Question: All- I have a layout that looks like this:

My goal is to have those three spinners on all of the rows. Right now they are only on St. James (yes, this is Monopoly). Each spinner has a significant amount of code with it and to create a whole new spinner from scratch for each row is difficult at best. I tried to duplicate the first row and only change the text:
'''
<?xml version="1.0" encoding="utf-8"?>
<RelativeLayout xmlns:android="http://schemas.android.com/apk/res/android"
android:layout_width="fill_parent"
android:layout_height="fill_parent"
android:orientation="vertical" >
<RelativeLayout android:id="@+id/stjameslay"
android:layout_width="wrap_content"
android:layout_height="wrap_content">
<TextView
android:id="@+id/st_james_place"
android:layout_width="wrap_content"
android:layout_height="wrap_content"
android:text="@string/st_james"
android:padding="5dp"
android:textSize="6pt" />
<Spinner android:id="@+id/owner"
android:layout_width="wrap_content"
android:layout_height="wrap_content"
android:drawSelectorOnTop="true"
android:layout_toRightOf="@id/st_james_place"
android:layout_alignBaseline="@id/st_james_place" />
<Spinner android:id="@+id/houses"
android:layout_width="wrap_content"
android:layout_height="wrap_content"
android:drawSelectorOnTop="true"
android:layout_toRightOf="@id/owner"
android:layout_alignBaseline="@id/st_james_place" />
<Spinner android:id="@+id/hotels"
android:layout_width="wrap_content"
android:layout_height="wrap_content"
android:drawSelectorOnTop="true"
android:layout_toRightOf="@id/houses"
android:layout_alignBaseline="@id/st_james_place" />
</RelativeLayout>
<RelativeLayout android:id="@+id/balticavelay"
android:layout_width="wrap_content"
android:layout_height="wrap_content"
android:layout_below="@id/stjameslay">
<TextView
android:id="@+id/st_james_place"
android:layout_width="wrap_content"
android:layout_height="wrap_content"
android:text="@string/baltic"
android:padding="5dp"
android:textSize="6pt" />
<Spinner android:id="@+id/owner"
android:layout_width="wrap_content"
android:layout_height="wrap_content"
android:drawSelectorOnTop="true"
android:layout_toRightOf="@id/st_james_place"
android:layout_alignBaseline="@id/st_james_place" />
<Spinner android:id="@+id/houses"
android:layout_width="wrap_content"
android:layout_height="wrap_content"
android:drawSelectorOnTop="true"
android:layout_toRightOf="@id/owner"
android:layout_alignBaseline="@id/st_james_place" />
<Spinner android:id="@+id/hotels"
android:layout_width="wrap_content"
android:layout_height="wrap_content"
android:drawSelectorOnTop="true"
android:layout_toRightOf="@id/houses"
android:layout_alignBaseline="@id/st_james_place" />
</RelativeLayout>
<RelativeLayout android:id="@+id/boardwalklay"
android:layout_width="wrap_content"
android:layout_height="wrap_content"
android:layout_below="@id/balticavelay">
<TextView
android:id="@+id/st_james_place"
android:layout_width="wrap_content"
android:layout_height="wrap_content"
android:text="@string/boardwalk"
android:padding="5dp"
android:textSize="6pt" />
<Spinner android:id="@+id/owner"
android:layout_width="wrap_content"
android:layout_height="wrap_content"
android:drawSelectorOnTop="true"
android:layout_toRightOf="@id/st_james_place"
android:layout_alignBaseline="@id/st_james_place" />
<Spinner android:id="@+id/houses"
android:layout_width="wrap_content"
android:layout_height="wrap_content"
android:drawSelectorOnTop="true"
android:layout_toRightOf="@id/owner"
android:layout_alignBaseline="@id/st_james_place" />
<Spinner android:id="@+id/hotels"
android:layout_width="wrap_content"
android:layout_height="wrap_content"
android:drawSelectorOnTop="true"
android:layout_toRightOf="@id/houses"
android:layout_alignBaseline="@id/st_james_place" />
</RelativeLayout>
</RelativeLayout>
'''
As you can see from the screenshot, the spinners did not show up. My thinking was that since the id was the same on the spinners, the Java code would just treat the extra spinners as duplicates. Is there a way to do this or am I going to have to make new spinners for each row and new Java code (owner2, houses2, hotels2, etc.)? Thanks for your time and effort!
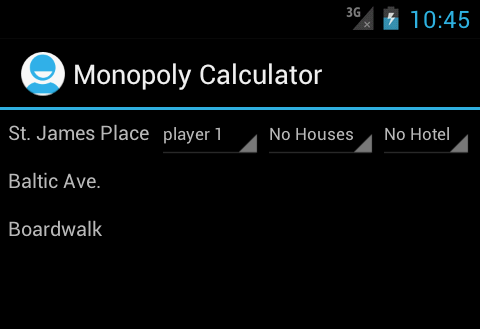
Answer: It seems to me you effectively need to do this as a 'ListView'. Create a 'list item' layout file to represent a single list row, example...
'''
<?xml version="1.0" encoding="utf-8"?>
<RelativeLayout xmlns:android="http://schemas.android.com/apk/res/android"
android:id="@+id/propertyLayout"
android:layout_width="wrap_content"
android:layout_height="wrap_content">
<TextView android:id="@+id/propertyName"
... />
<Spinner android:id="@+id/owner"
... />
<Spinner android:id="@+id/houses"
... />
<Spinner android:id="@+id/hotels"
... />
</RelativeLayout>
'''
You then need to create a custom 'Adapter' to map/bind the data to each widget and use that with the 'ListView'.